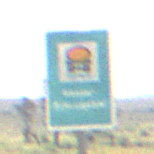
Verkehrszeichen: Wasserschutzgebiet
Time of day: Midday
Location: Outdoor (Nature)
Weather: PartlyCloudy
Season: Autumn
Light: Natural